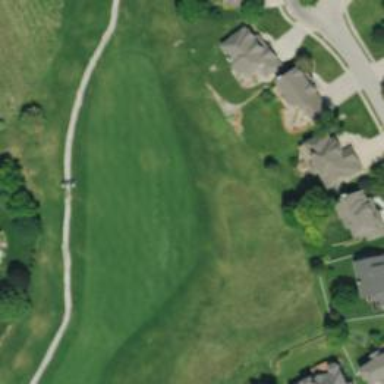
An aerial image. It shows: Golf hole.